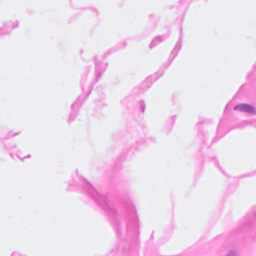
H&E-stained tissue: Breast